Aerial crown-view tile of a tropical tree (Barro Colorado Island, Panama), acquired 20241112:
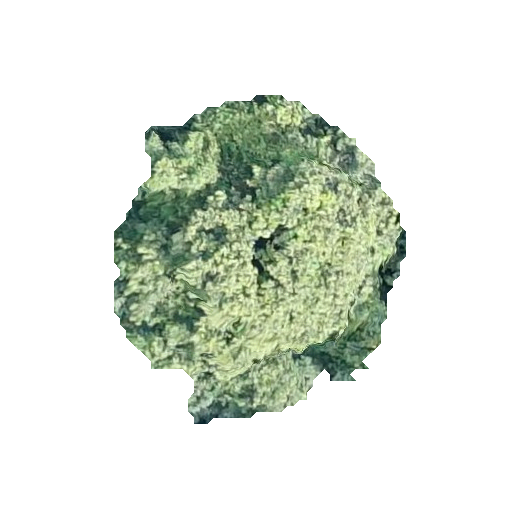
Species: Luehea seemannii
GBIF accepted scientific name: Luehea seemannii
Crown area: 107.778 m²